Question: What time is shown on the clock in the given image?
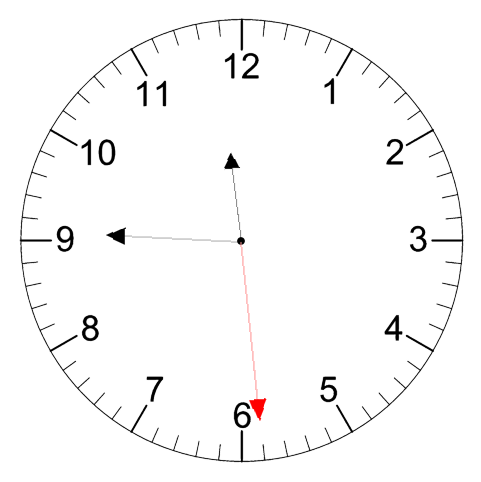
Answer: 11:45:29